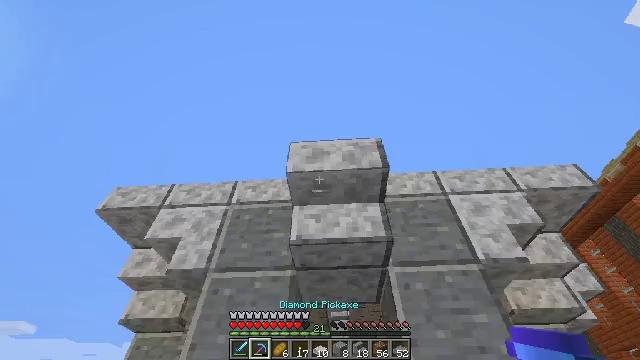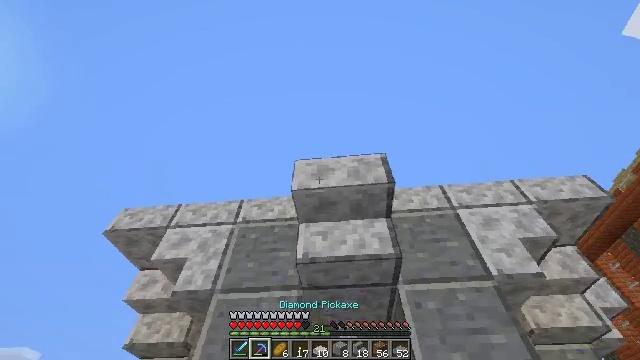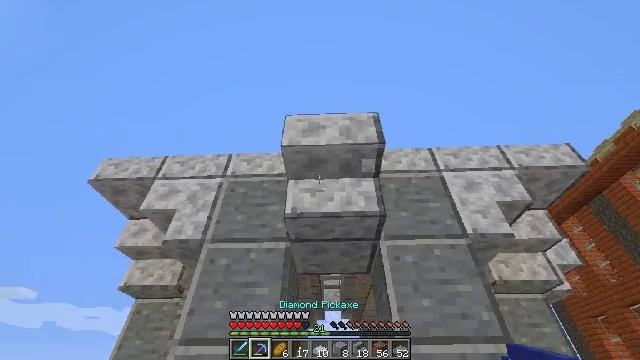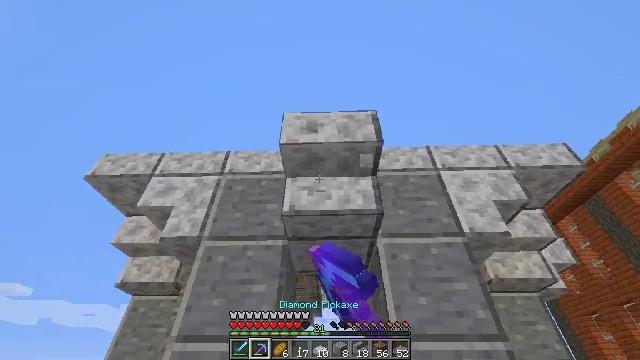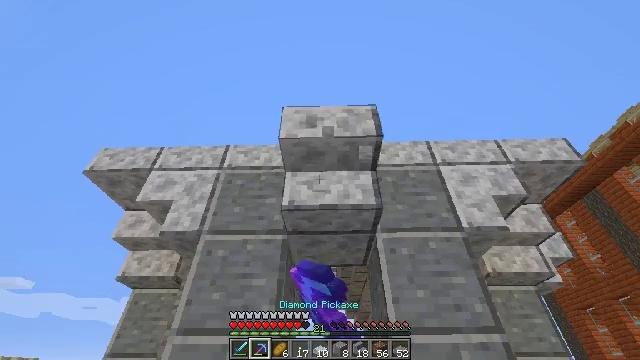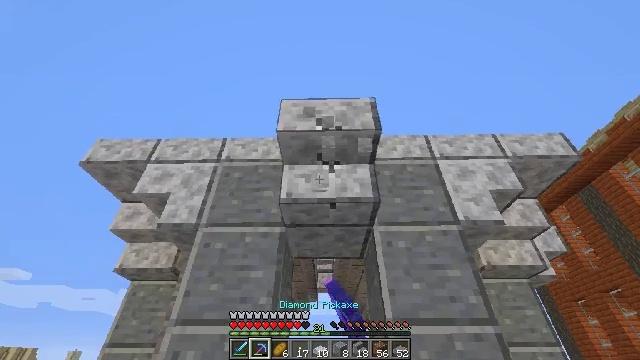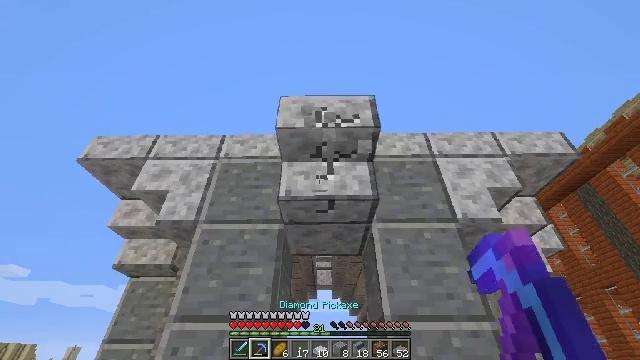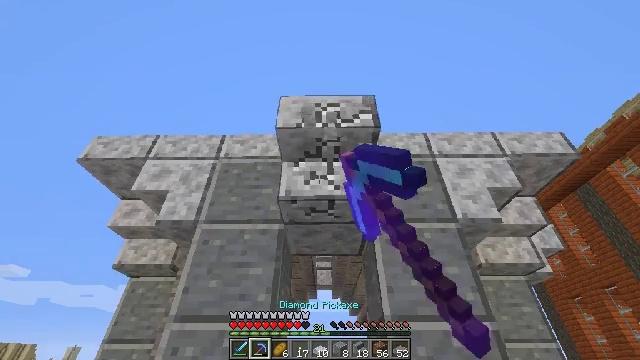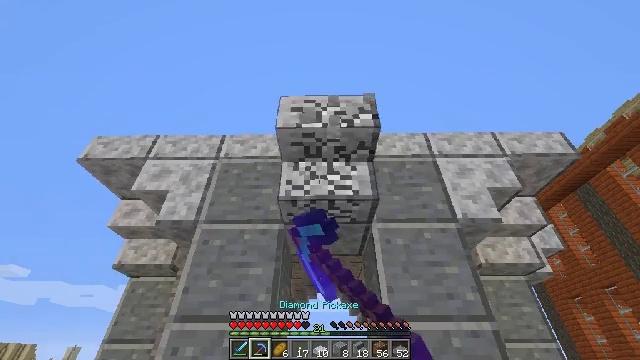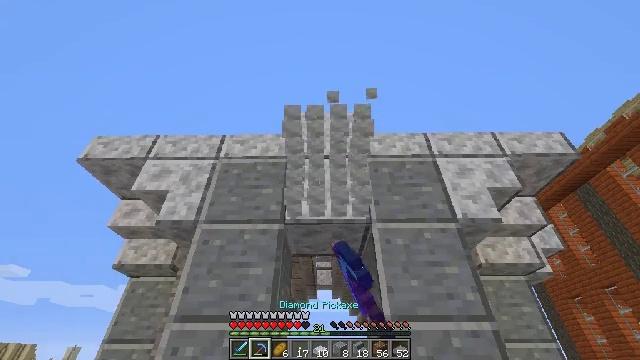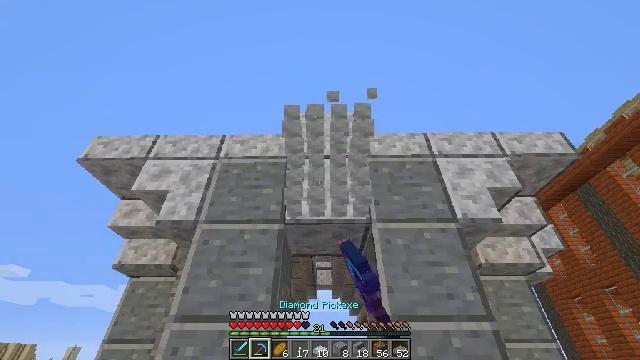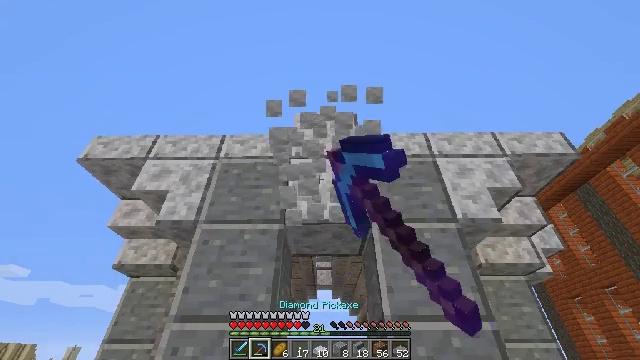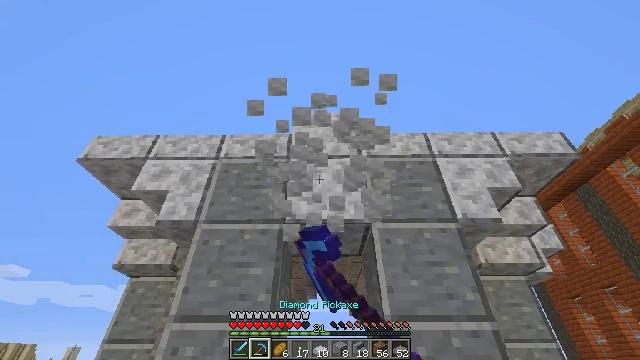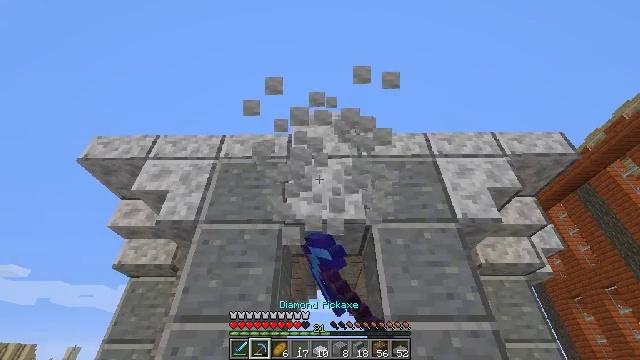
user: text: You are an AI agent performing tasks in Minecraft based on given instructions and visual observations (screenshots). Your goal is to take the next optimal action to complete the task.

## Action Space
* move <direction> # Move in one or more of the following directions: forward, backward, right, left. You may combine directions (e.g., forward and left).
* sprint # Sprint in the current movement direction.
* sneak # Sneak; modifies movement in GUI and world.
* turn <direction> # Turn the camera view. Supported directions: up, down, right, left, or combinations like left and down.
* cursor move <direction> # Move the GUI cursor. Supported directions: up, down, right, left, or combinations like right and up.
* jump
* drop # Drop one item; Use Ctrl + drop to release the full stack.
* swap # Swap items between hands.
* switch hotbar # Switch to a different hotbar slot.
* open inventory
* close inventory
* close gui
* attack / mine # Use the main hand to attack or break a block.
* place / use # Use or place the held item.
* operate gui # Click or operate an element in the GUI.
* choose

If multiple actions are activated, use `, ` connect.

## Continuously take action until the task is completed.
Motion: motion action
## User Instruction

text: Attack the polished diorite stairs to obtain the block.
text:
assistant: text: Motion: no_op
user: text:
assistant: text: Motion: turn right and down, attack / mine
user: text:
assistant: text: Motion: attack / mine
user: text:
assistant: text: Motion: turn down, attack / mine
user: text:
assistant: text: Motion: turn down, attack / mine
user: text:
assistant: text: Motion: attack / mine
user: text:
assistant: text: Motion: attack / mine
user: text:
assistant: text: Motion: attack / mine
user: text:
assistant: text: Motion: attack / mine
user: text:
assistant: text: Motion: attack / mine
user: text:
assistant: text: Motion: attack / mine
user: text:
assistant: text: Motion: attack / mine
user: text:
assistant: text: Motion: attack / mine
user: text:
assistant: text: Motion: no_op